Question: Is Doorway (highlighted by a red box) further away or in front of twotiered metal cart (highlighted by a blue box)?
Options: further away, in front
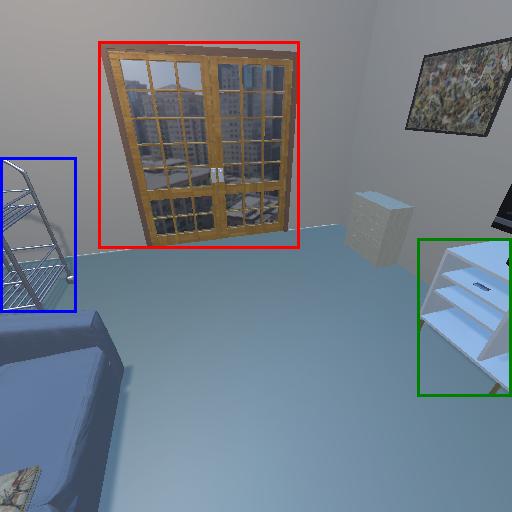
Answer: further away